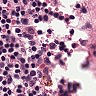
Metastatic tissue present: no